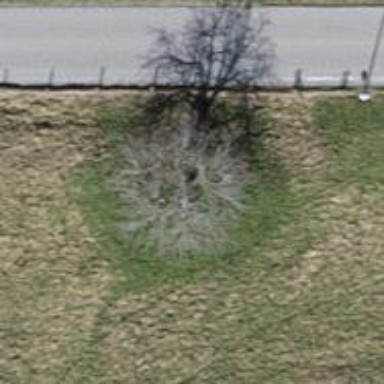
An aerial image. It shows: Beautiful tree in nature.